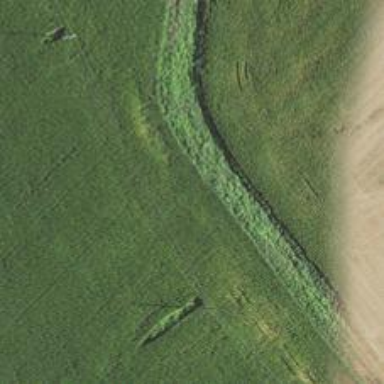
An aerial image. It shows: Abandoned railway.